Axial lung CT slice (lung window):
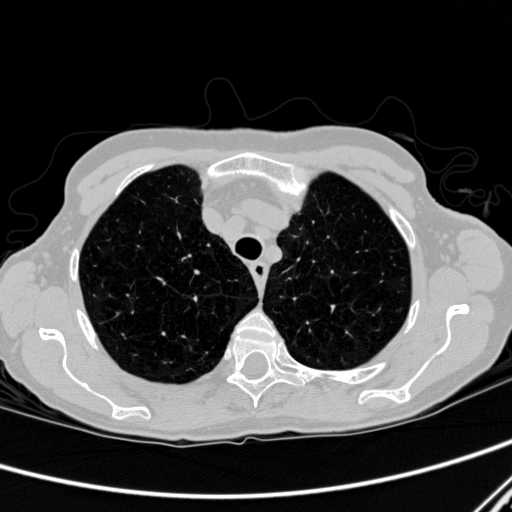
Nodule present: no